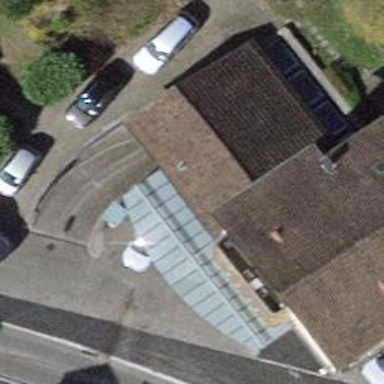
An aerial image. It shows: Car repair shop.